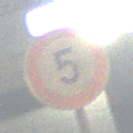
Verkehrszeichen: Geschwindigkeit5
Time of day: Night
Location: Outdoor (Urban)
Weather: Clear
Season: NotSpecified
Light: Artificial